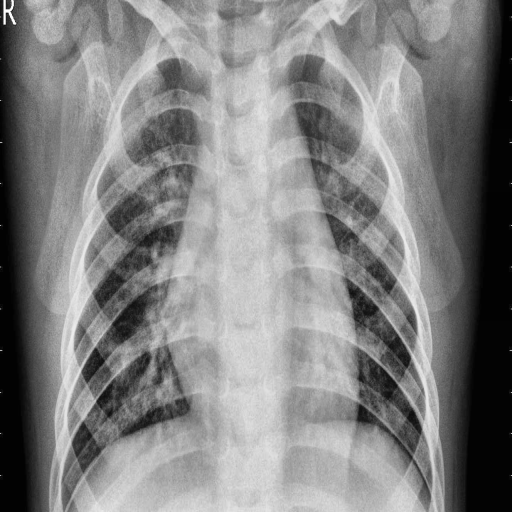
Finding: PNEUMONIA